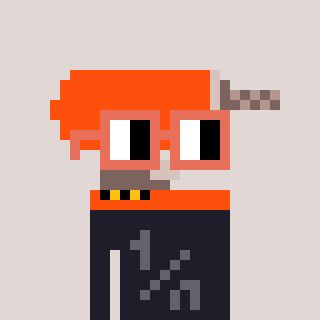
a pixel art character with square orange glasses, a drill-shaped head and a grayscale-colored body on a warm background